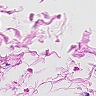
Metastatic tissue present: no